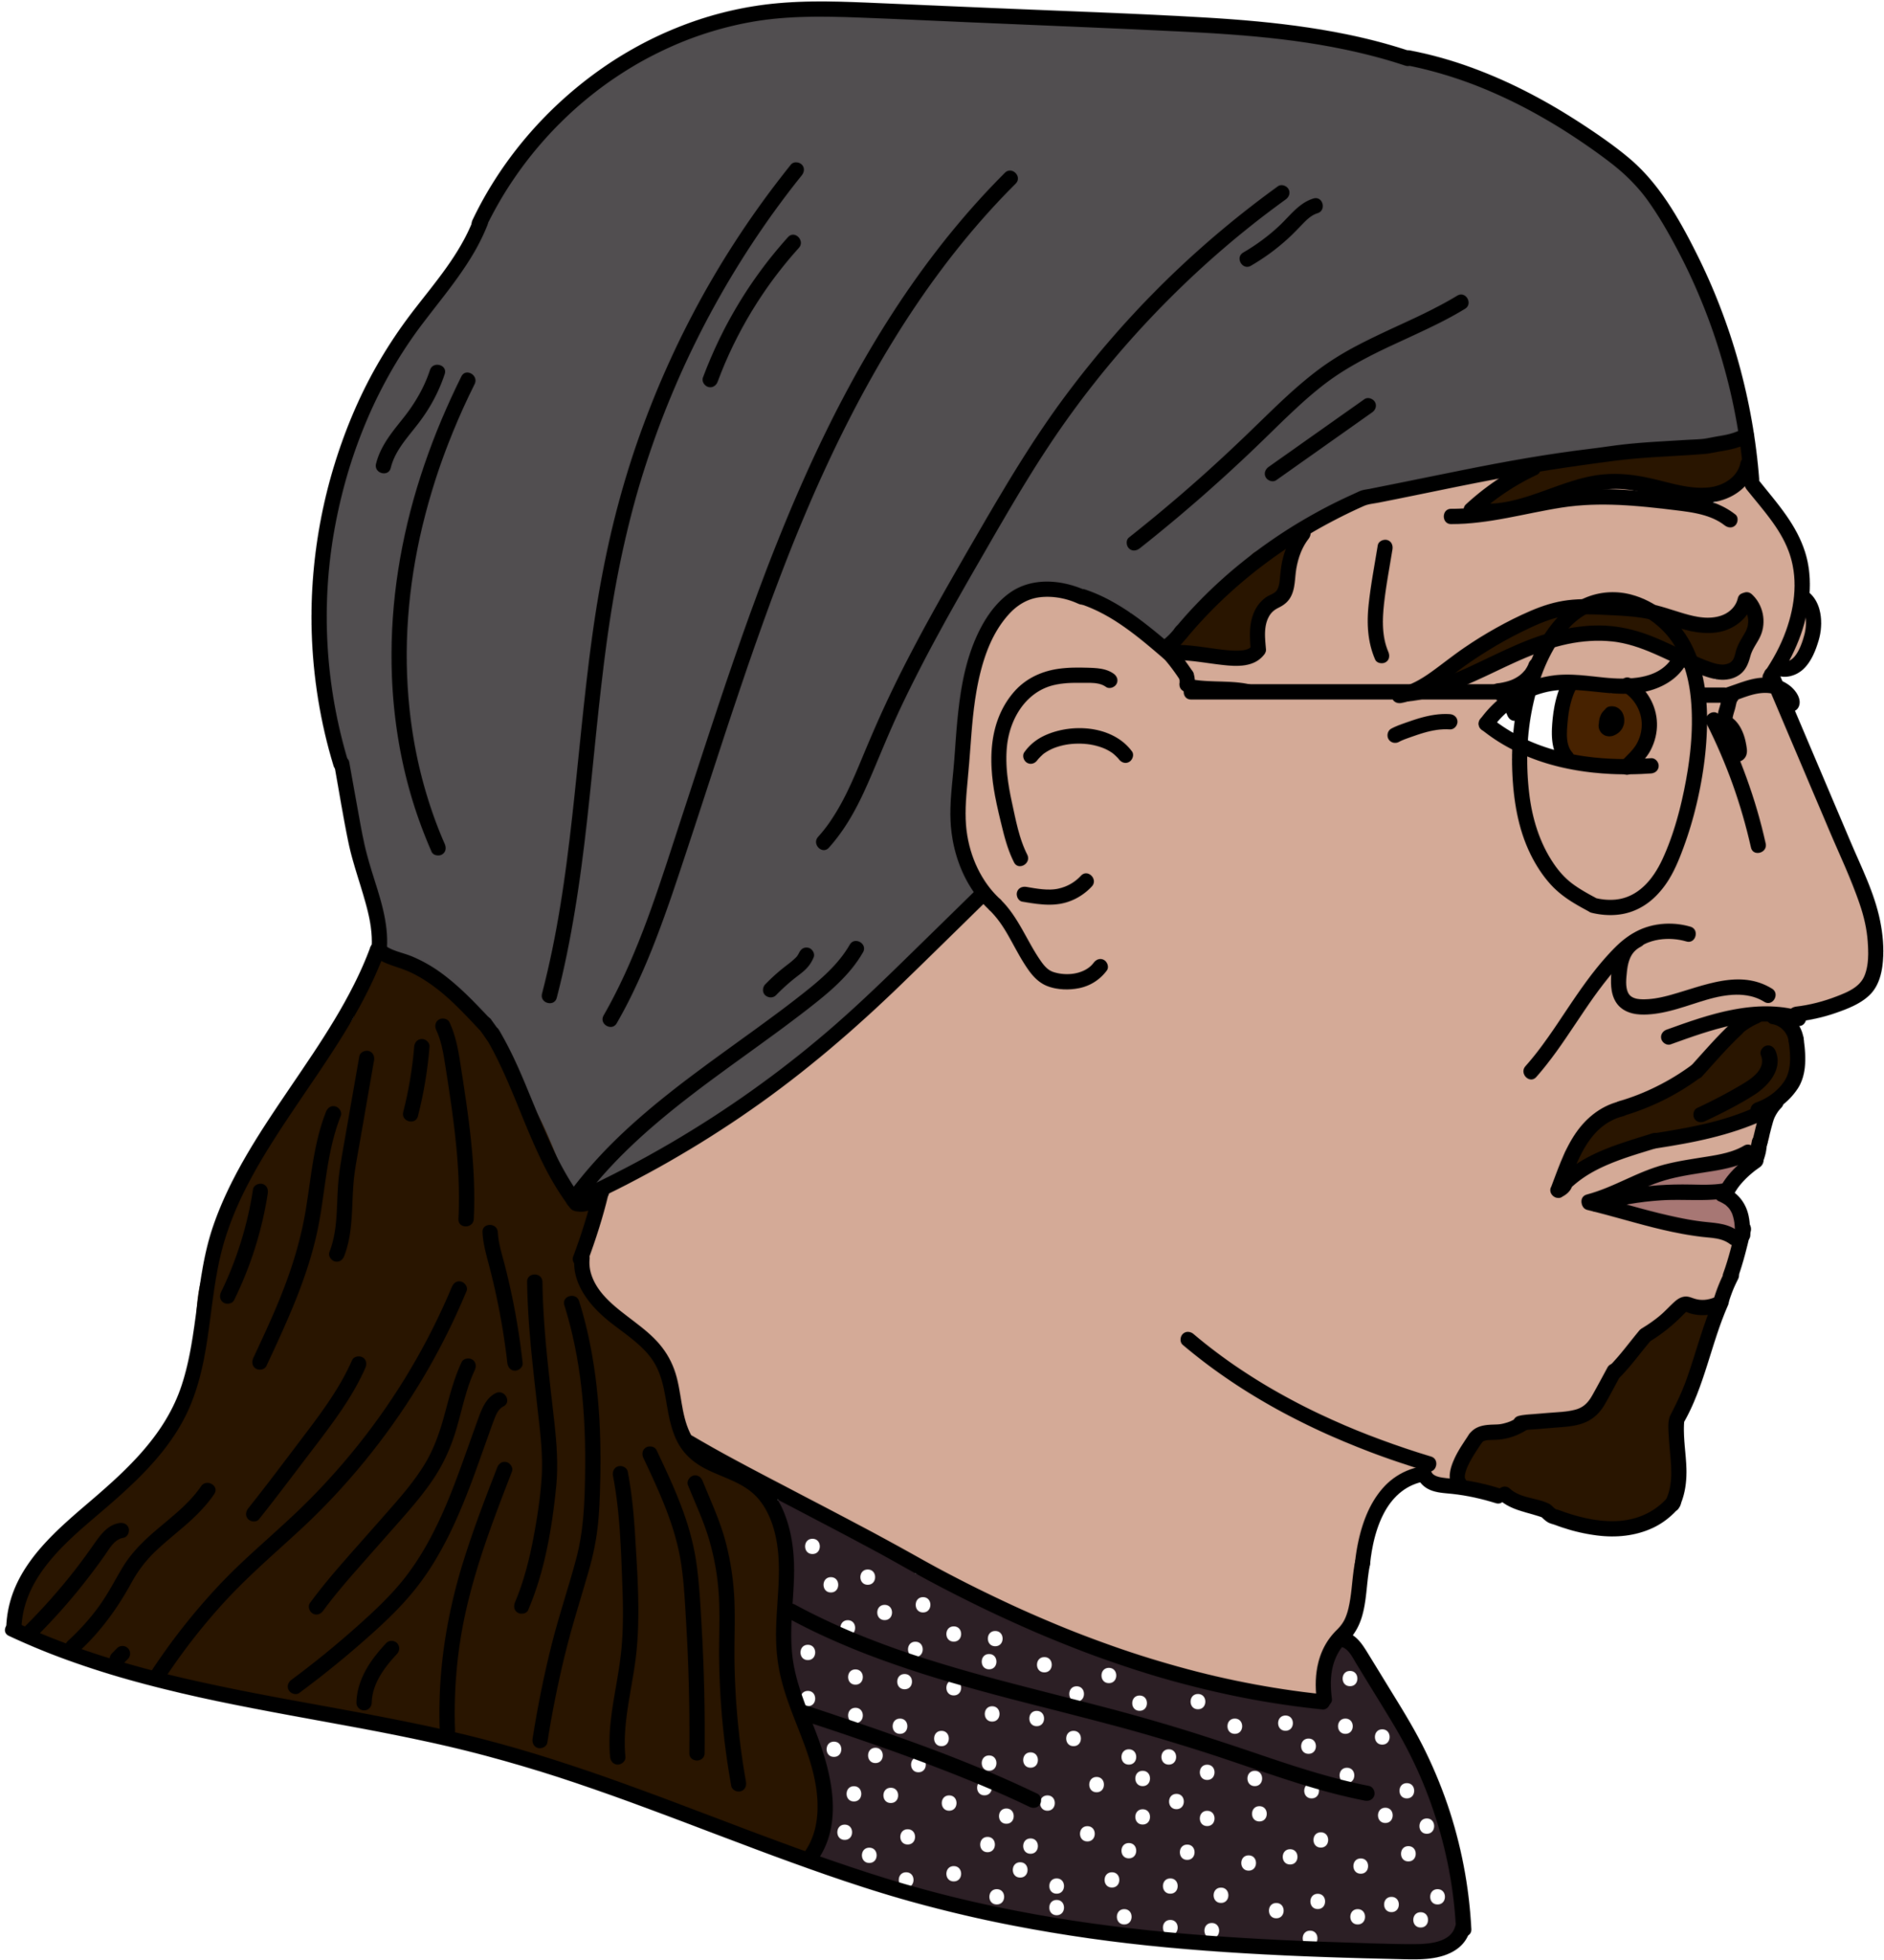
Label: 4_Yes_Chad